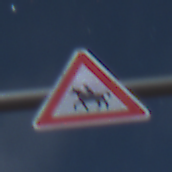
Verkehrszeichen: ReiterRechts
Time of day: Night
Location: Outdoor (Nature)
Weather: PartlyCloudy
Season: NotSpecified
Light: Natural